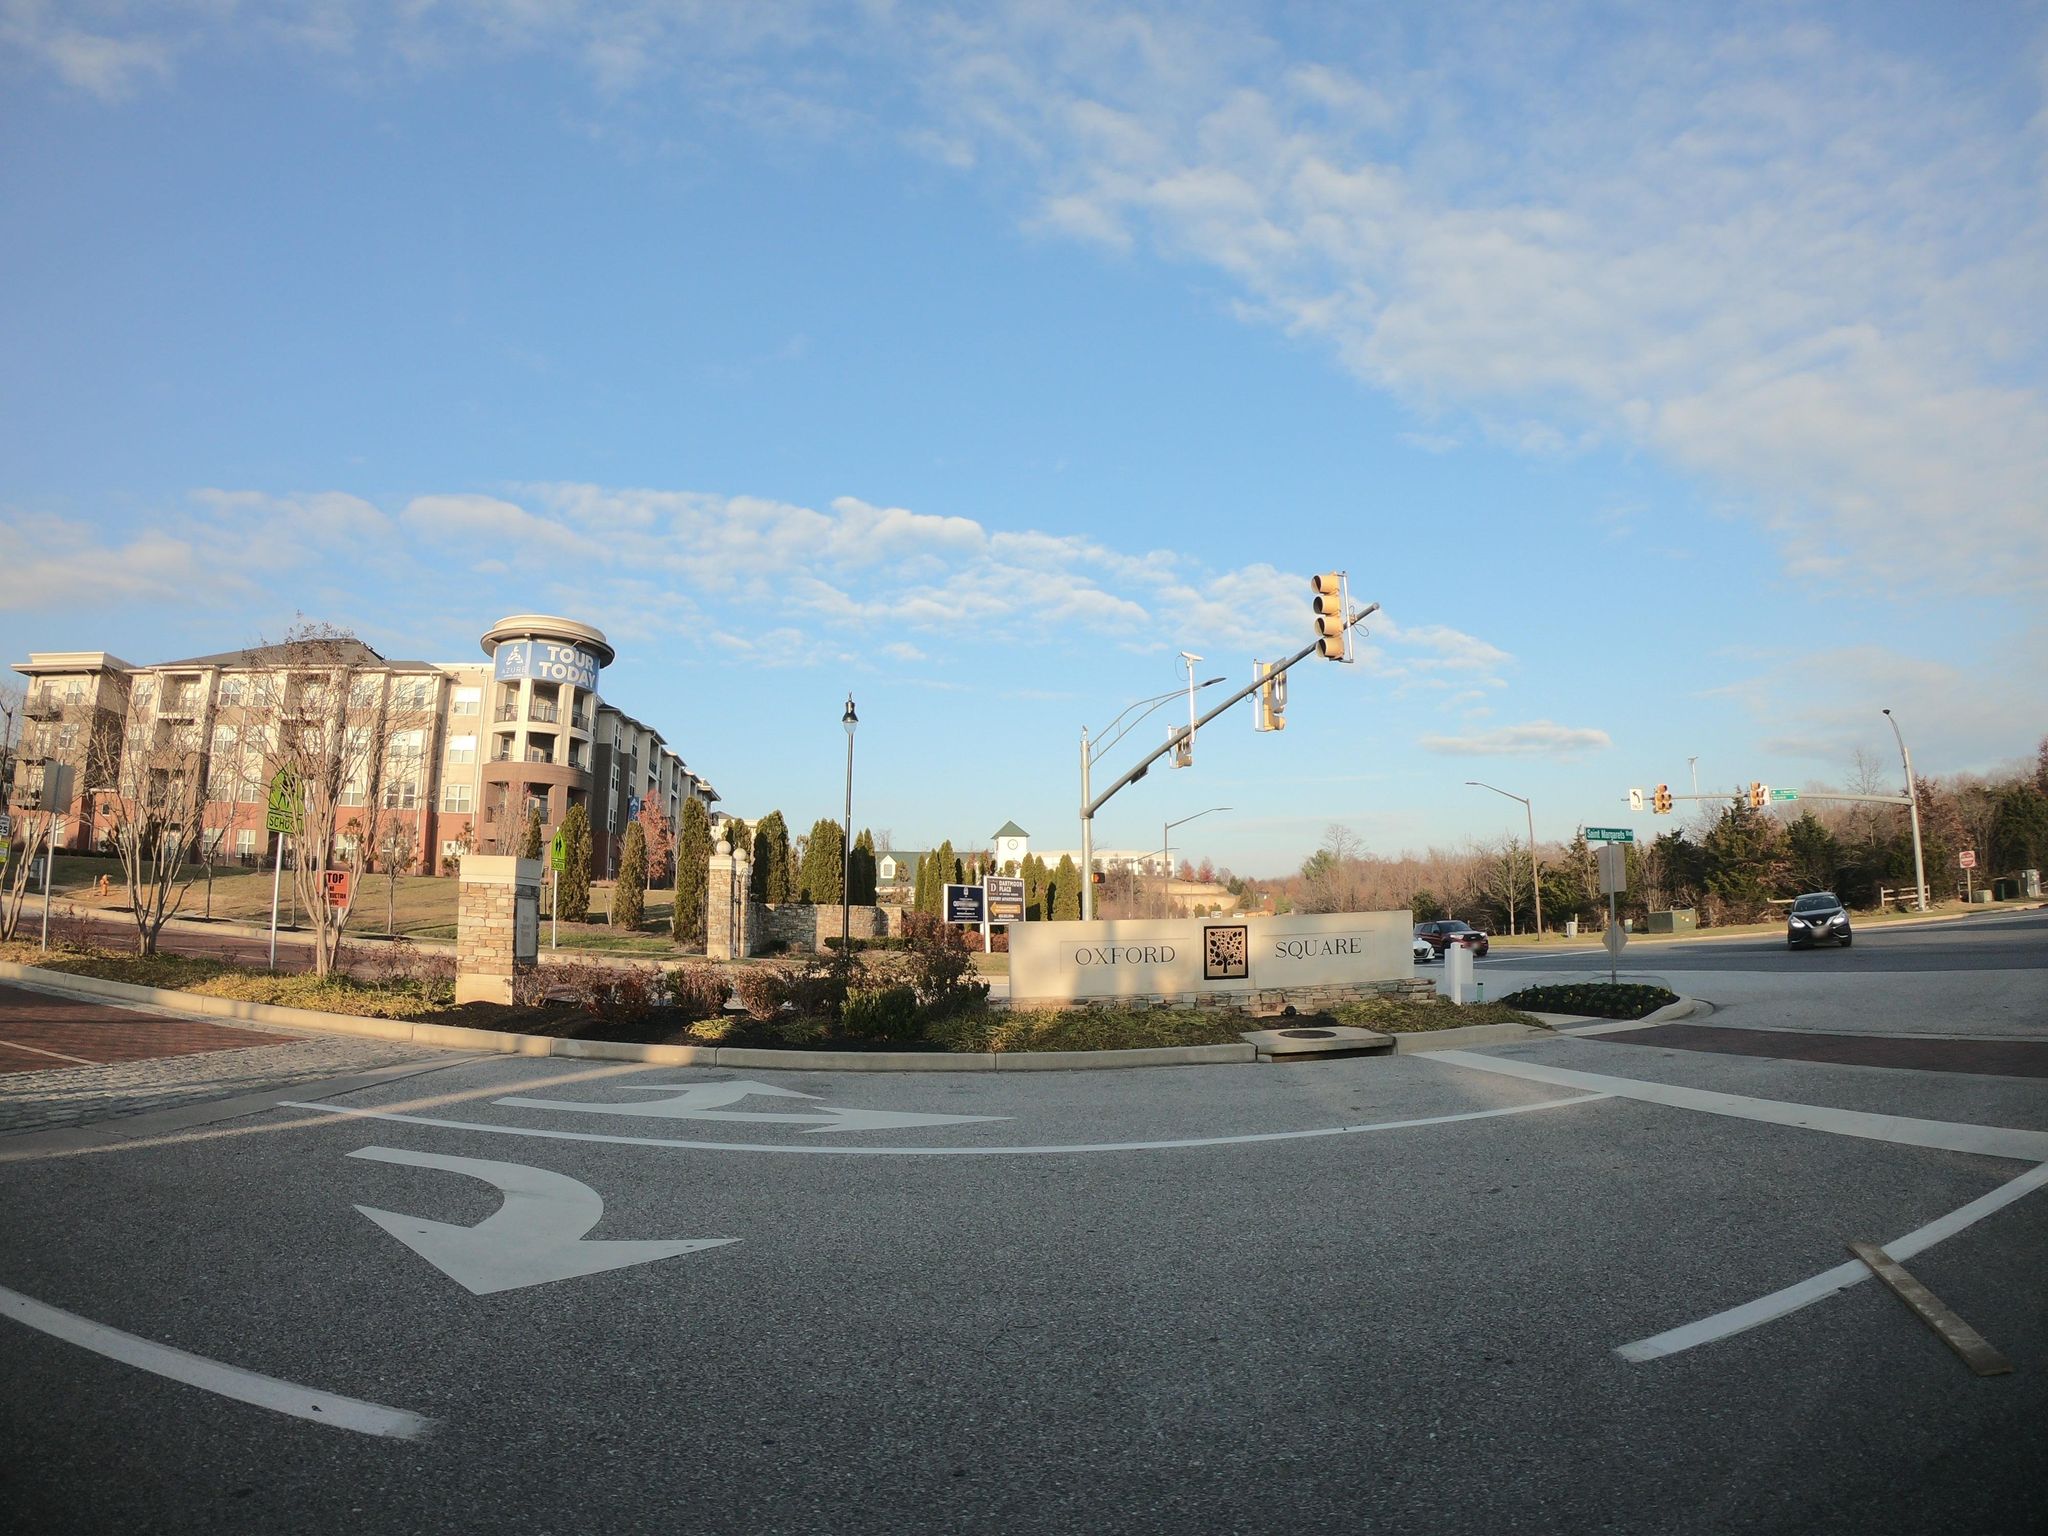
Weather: clear
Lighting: day
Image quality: good
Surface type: cycling surface
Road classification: residential
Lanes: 2, 3
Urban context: very low density rural
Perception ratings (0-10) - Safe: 5.48, Lively: 6.82, Beautiful: 1.87, Boring: 4.03, Depressing: 3.24, Wealthy: 8